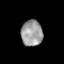
Tissue: prostate
Cell type: B cells
Senescence score: 0.2554
Nuclear area (px): 544
Mean DAPI intensity: 155.807